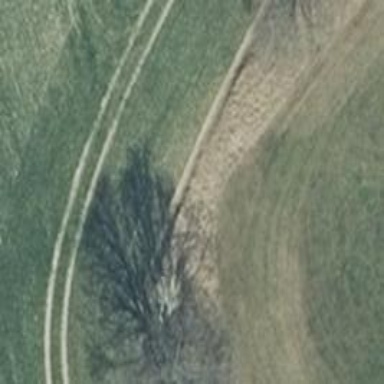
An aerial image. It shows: Row of trees in natural setting.